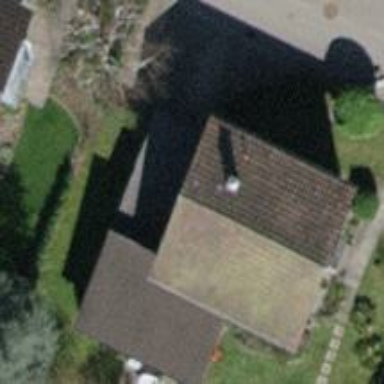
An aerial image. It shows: Simple and straightforward house.